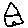
Label: house